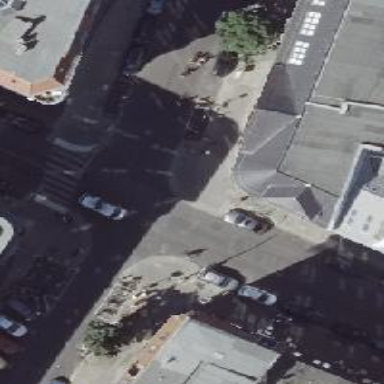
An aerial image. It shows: Unmarked crossing on asphalt footway.